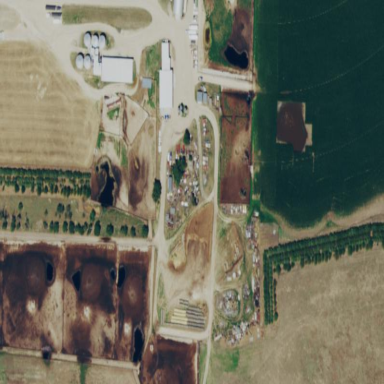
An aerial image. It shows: Farmyard area.